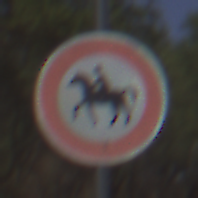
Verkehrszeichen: VerbotReiter
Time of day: Midday
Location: Outdoor (RoadRail)
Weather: Clear
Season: NotSpecified
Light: Natural